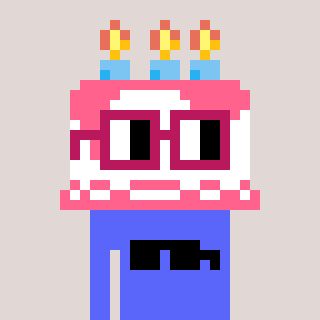
a pixel art character with square dark red glasses, a cake-shaped head and a purple-colored body on a warm background